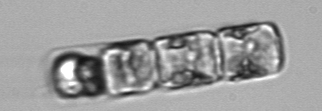
Label: Guinardia_delicatula_TAG_internal_parasite